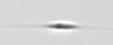
Label: Cylindrotheca_morphotype1